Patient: sex M, age 46
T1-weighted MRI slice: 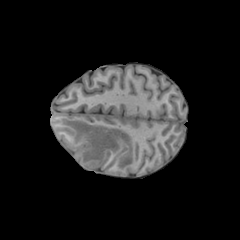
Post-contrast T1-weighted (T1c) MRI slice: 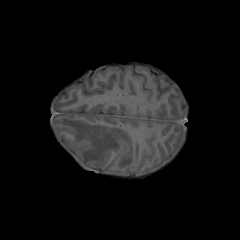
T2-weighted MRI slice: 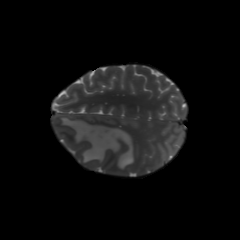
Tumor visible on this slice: yes
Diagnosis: Glioblastoma, IDH-wildtype
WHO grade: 4